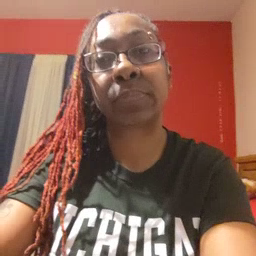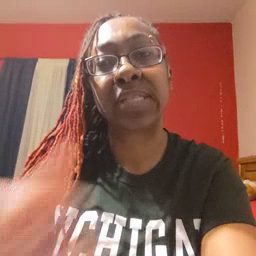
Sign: cereal